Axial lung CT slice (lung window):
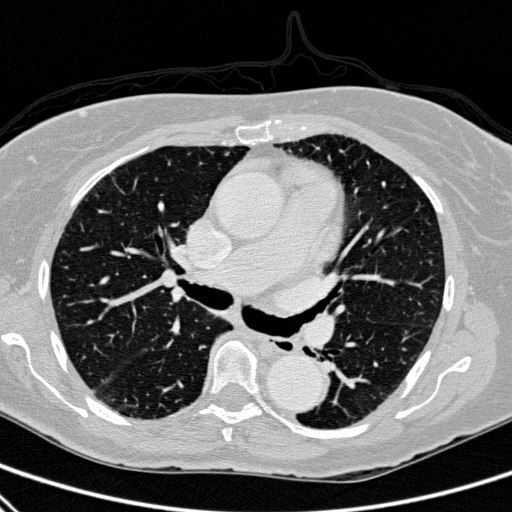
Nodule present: no